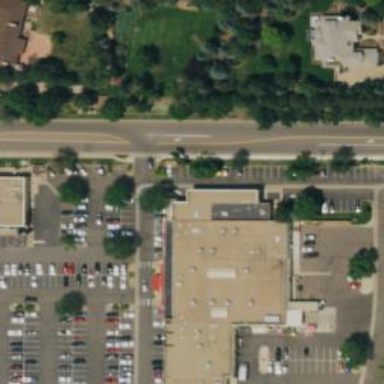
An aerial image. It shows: Pharmacy providing healthcare services.